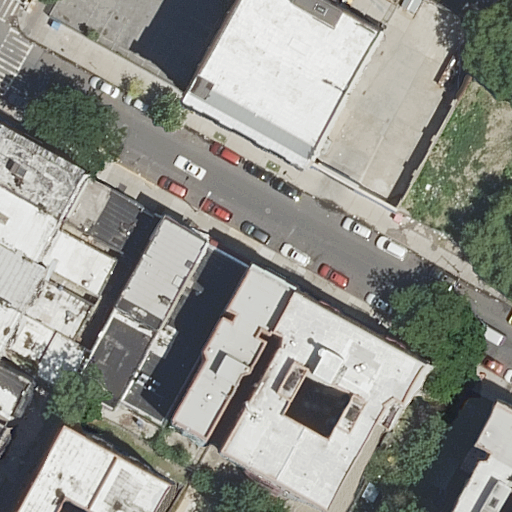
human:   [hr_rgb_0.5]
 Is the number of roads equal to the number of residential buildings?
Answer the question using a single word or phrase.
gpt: no

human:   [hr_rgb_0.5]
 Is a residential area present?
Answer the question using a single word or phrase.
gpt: no

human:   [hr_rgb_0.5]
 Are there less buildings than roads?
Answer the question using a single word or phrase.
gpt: no

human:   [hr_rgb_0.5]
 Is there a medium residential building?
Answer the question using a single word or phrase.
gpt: yes

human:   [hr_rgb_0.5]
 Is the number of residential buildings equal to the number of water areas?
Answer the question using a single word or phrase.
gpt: no

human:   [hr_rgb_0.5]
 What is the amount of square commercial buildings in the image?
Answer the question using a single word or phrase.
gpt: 0

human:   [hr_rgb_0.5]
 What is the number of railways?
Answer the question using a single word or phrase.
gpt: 0

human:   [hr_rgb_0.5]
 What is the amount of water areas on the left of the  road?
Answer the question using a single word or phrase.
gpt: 0

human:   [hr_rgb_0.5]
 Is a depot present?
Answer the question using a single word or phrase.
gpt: no

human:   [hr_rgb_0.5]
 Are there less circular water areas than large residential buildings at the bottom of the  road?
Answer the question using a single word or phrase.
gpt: yes

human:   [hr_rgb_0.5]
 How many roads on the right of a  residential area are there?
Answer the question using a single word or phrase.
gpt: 0

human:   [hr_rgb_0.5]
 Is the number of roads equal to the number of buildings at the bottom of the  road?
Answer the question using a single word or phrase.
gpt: no

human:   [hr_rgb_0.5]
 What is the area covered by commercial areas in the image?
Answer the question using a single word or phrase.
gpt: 0m2

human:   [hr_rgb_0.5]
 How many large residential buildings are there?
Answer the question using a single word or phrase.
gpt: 2

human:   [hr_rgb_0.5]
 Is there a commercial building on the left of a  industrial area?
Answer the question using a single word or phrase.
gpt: no

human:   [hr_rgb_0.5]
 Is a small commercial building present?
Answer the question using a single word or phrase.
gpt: no

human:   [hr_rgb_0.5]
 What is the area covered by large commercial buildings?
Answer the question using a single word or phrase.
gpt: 0m2

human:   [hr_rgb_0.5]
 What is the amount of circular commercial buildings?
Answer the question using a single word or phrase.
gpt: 0

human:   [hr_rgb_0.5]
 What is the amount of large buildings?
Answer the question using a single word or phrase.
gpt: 2

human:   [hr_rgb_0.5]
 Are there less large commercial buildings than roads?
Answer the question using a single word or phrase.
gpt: yes

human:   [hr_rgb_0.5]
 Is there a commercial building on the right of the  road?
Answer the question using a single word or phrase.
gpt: no

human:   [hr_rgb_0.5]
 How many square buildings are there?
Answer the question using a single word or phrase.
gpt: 0

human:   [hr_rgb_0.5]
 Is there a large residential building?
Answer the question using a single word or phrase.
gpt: yes

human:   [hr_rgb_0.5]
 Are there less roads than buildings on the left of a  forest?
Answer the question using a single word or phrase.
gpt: no

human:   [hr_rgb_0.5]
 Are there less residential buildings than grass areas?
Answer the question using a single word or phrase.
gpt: no

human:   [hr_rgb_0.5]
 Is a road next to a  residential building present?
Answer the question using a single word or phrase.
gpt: yes

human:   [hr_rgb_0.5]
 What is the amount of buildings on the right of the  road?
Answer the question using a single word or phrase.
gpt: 2

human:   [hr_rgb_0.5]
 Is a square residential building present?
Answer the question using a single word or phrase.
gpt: no

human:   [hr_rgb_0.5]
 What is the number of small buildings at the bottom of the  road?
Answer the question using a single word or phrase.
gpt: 0

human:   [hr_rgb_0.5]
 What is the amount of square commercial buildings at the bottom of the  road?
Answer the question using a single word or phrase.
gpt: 0

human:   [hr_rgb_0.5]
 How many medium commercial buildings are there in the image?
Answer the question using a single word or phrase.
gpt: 0

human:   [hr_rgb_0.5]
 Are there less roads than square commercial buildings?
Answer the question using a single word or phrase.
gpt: no

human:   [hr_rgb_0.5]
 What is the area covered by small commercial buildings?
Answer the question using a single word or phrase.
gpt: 0m2

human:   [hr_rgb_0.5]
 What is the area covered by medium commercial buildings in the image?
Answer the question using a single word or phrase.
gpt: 0m2

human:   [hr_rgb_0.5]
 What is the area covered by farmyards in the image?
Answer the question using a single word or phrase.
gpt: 0m2

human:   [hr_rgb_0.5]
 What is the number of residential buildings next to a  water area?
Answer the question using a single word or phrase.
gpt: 0